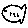
Label: fish